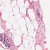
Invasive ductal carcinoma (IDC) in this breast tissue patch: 0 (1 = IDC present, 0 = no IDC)